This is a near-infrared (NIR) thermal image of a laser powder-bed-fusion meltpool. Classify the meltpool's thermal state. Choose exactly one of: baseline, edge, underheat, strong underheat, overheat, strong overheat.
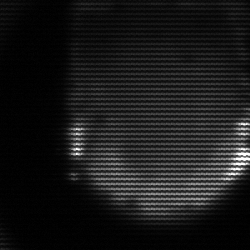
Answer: edge